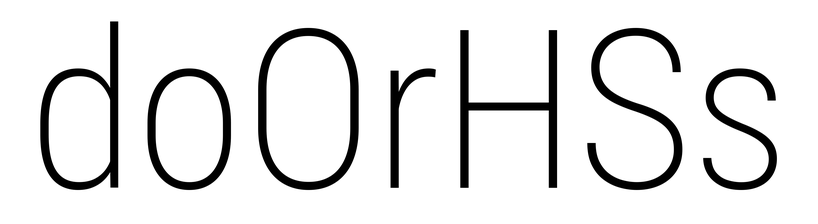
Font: Roboto_Condensed_ExtraLight